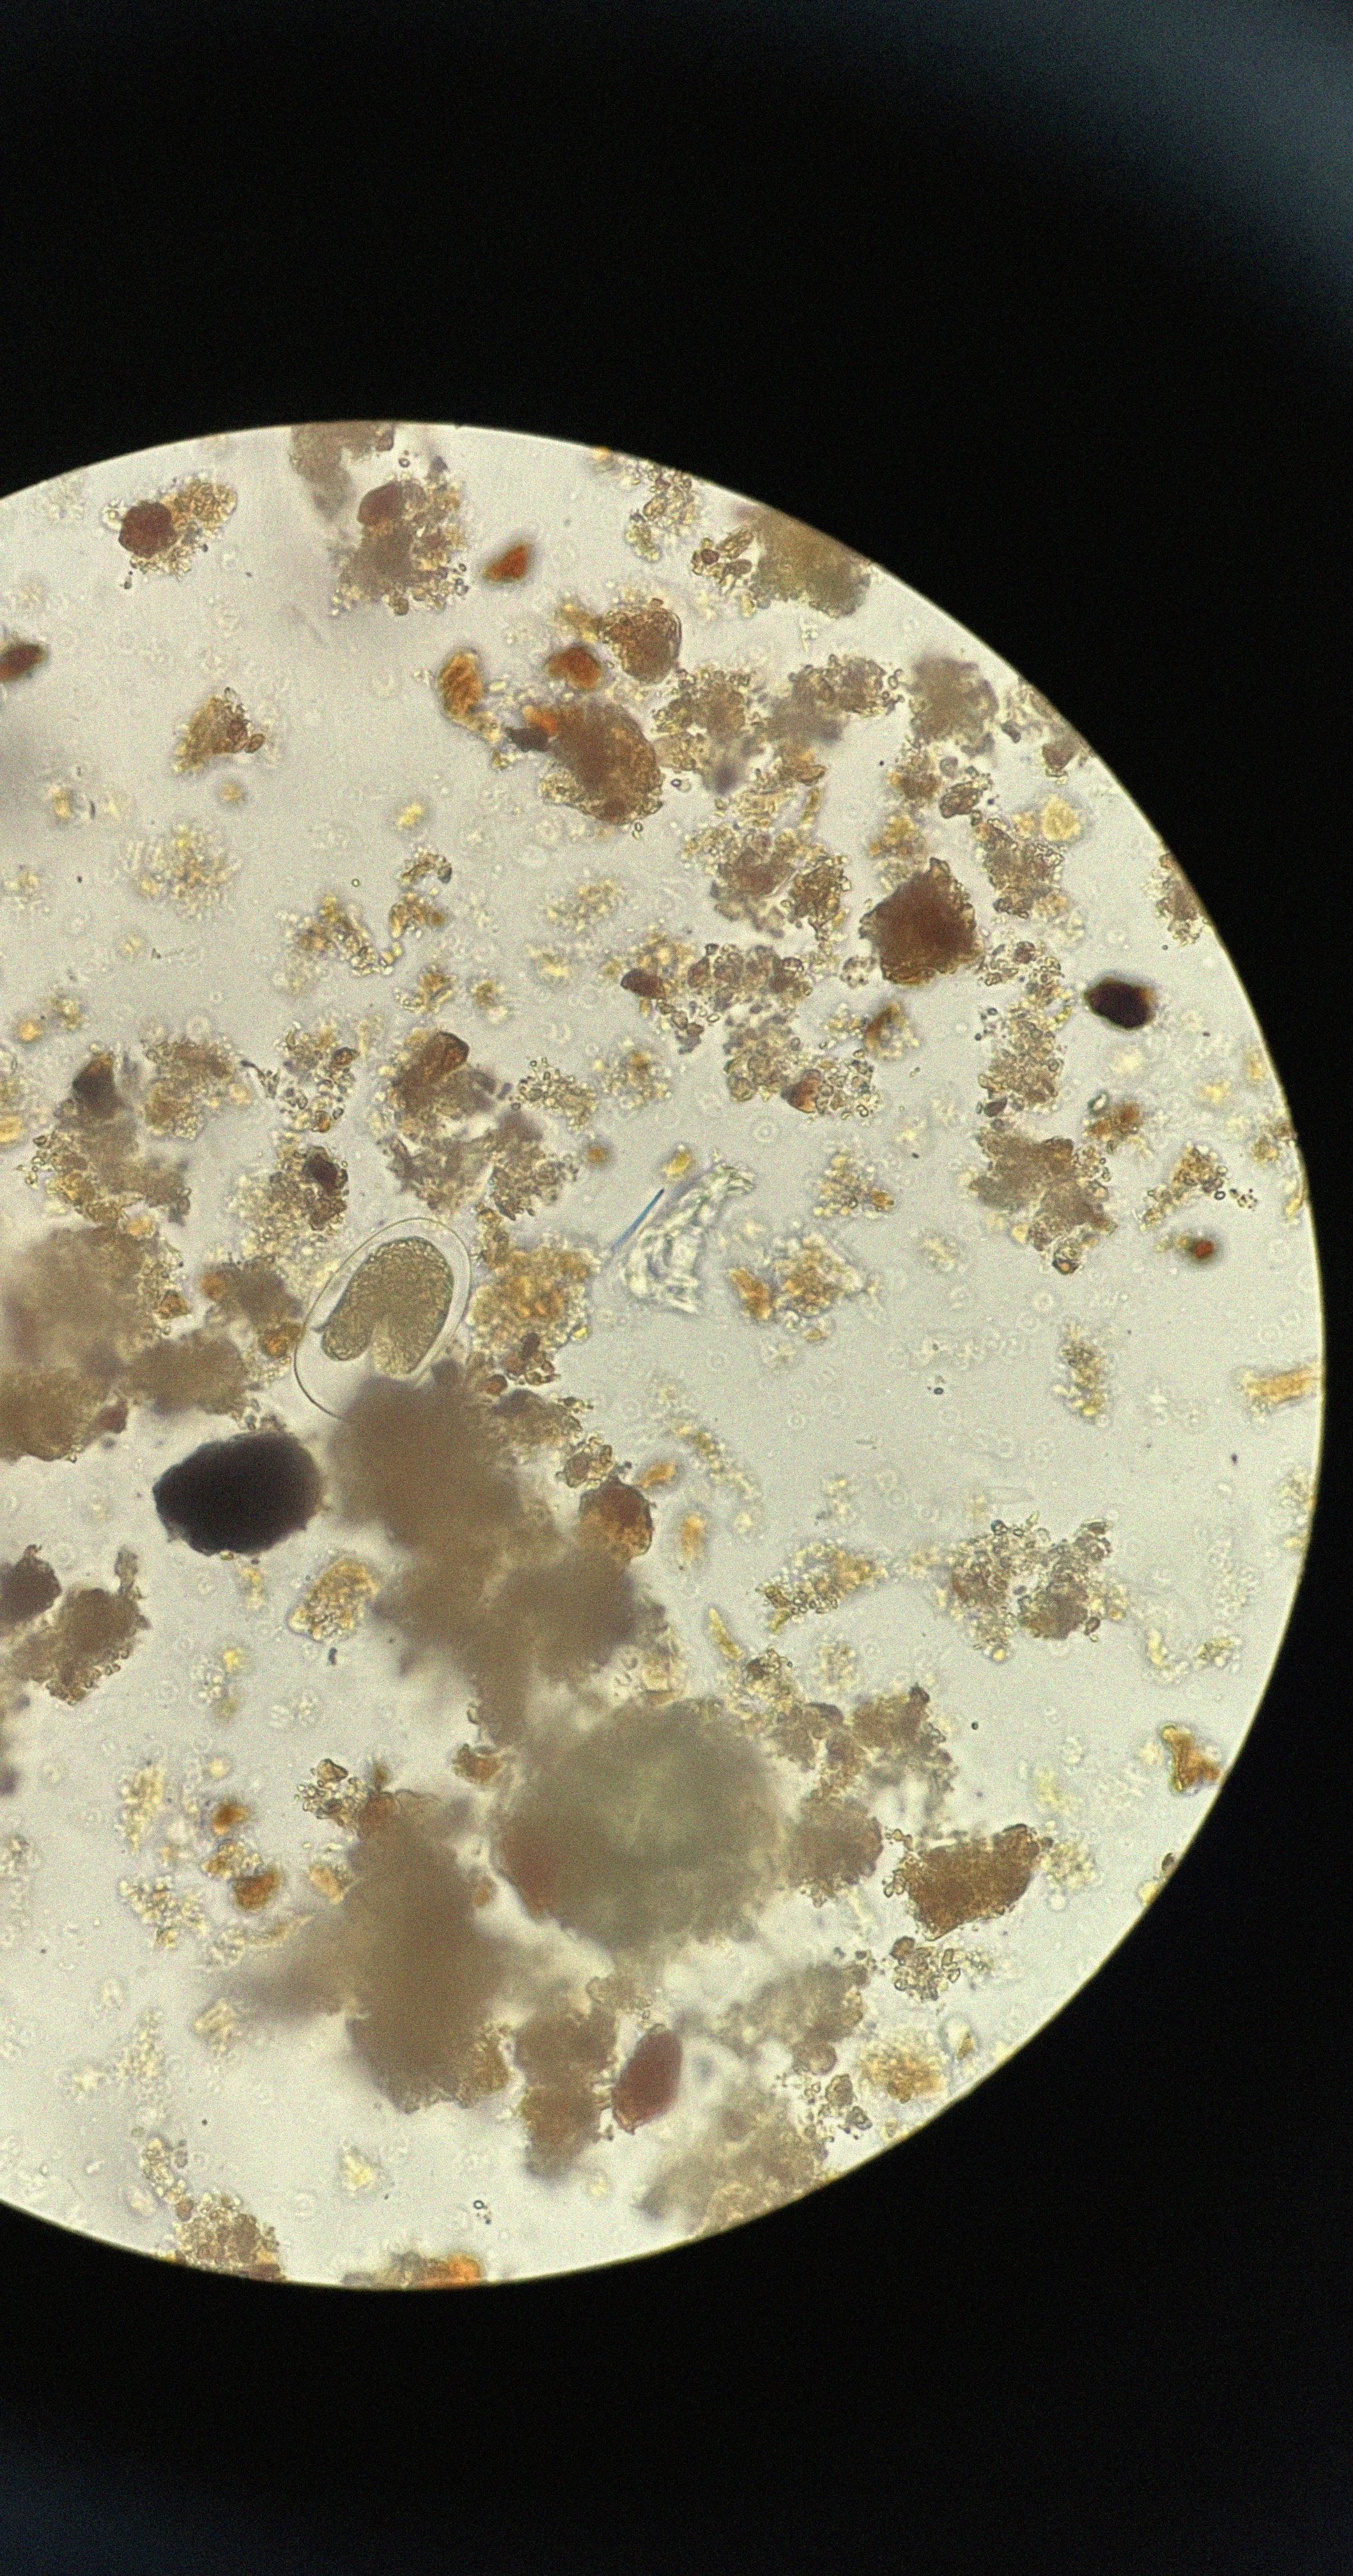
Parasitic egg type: Hookworm egg